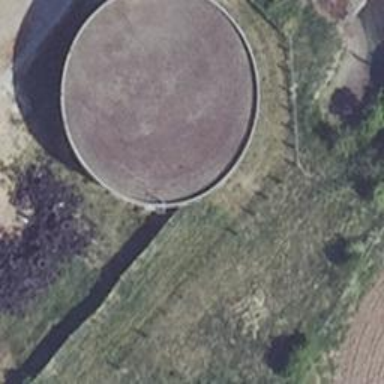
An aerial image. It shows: Storage tank that is man-made.